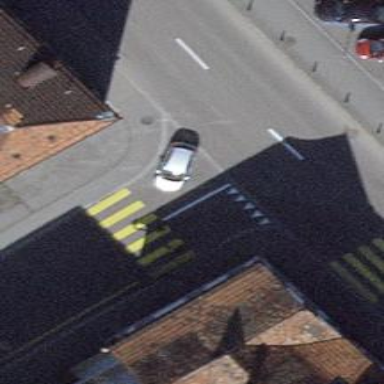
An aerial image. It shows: Marked crossing with zebra stripes on the road.